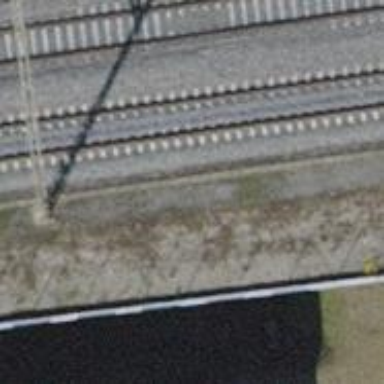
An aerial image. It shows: Single-track railway spur.